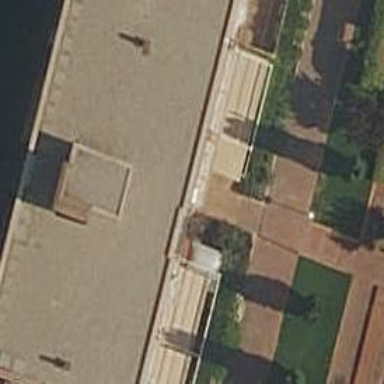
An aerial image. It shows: Image showing building with apartments.